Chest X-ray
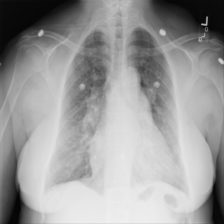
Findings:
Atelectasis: negative
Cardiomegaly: negative
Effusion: negative
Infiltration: negative
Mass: negative
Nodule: negative
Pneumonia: negative
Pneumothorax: negative
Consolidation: negative
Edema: negative
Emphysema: negative
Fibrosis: negative
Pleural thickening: negative
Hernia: negative